Question: I'm trying to create a spectral image with a constant grey-scale value for every row. I've written some fantastically slow code that basically tries 1000 different variation between black and white for a given hue and it finds the one whose grey-scale value most closely approximates the target value, resulting in the following image:

On my laptop screen (HP) there is a very noticeable 'dip' near the blue peak, where blue pixels near the bottom of the image appear much brighter than the neighbouring purple and cyan pixels. On my second screen (Acer, which has far superior colour display) the dip is smaller, but still there.
I use the following function to compute the grey-scale approximation of a colour:
'''
Math.Abs(targetGrey - (0.2989 * R + 0.5870 * G + 0.1140 * B))
'''
when I convert the image to grey-scale using Paint.NET, I get a perfect black to white gradient, so that part of the code at least works.
So, question: Is this purely an artefact of the display qualities of my screens? Or can the above mentioned grey-scale algorithm be improved upon to give a visually more consistent result?
---
EDIT: The problem seems to be mostly monitor calibration. Not, I repeat not, a problem with the code.
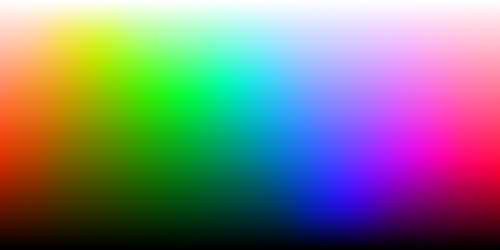
Answer: I'm wondering if its more to do with the way our eyes interpret the colors, rather than screen artifacts.
That said... I am using a very-high quality screen (Dell Ultrasharp, IPS) that has incredible color reproduction and I'm not sure what you mean by "dip" in the blue peak. So either I'm just not noticing it, or my screen doesn't show the same picture and it more color-accurate.